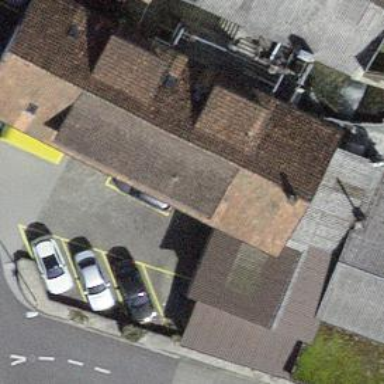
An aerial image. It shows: Building with tiled roof.